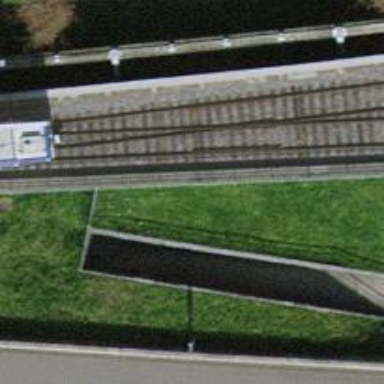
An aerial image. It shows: Bridge for light rail with electrified contact line. The railway has one track.